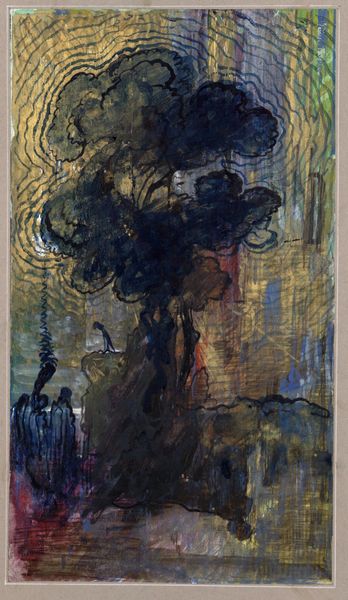
Titel: Baumsilhouette mit Konturwiederholungen vor mehrfarbigem Hintergrund
Künstler: Adolf Böhm
Standort: Wien
Institution: Albertina, Wien
Schlagwörter: baum, blau, dunkel, feuer, laub, mann, vogel, wasser, weiß, aquarell, gelb, grün, menschen, stadt, bunt, frau, hintergrund, licht, nacht, schwarz, rot, malerei, mensch, trauer, baumstamm, spiegelung, busch, rauch, sonne, traurig, farbig, wellen, düster, abstrakt, farben, modern, linien, fabrik, ölgemälde, luft, unglück, kreise, fleckig, icht, abstarkt, wasswer, qualm